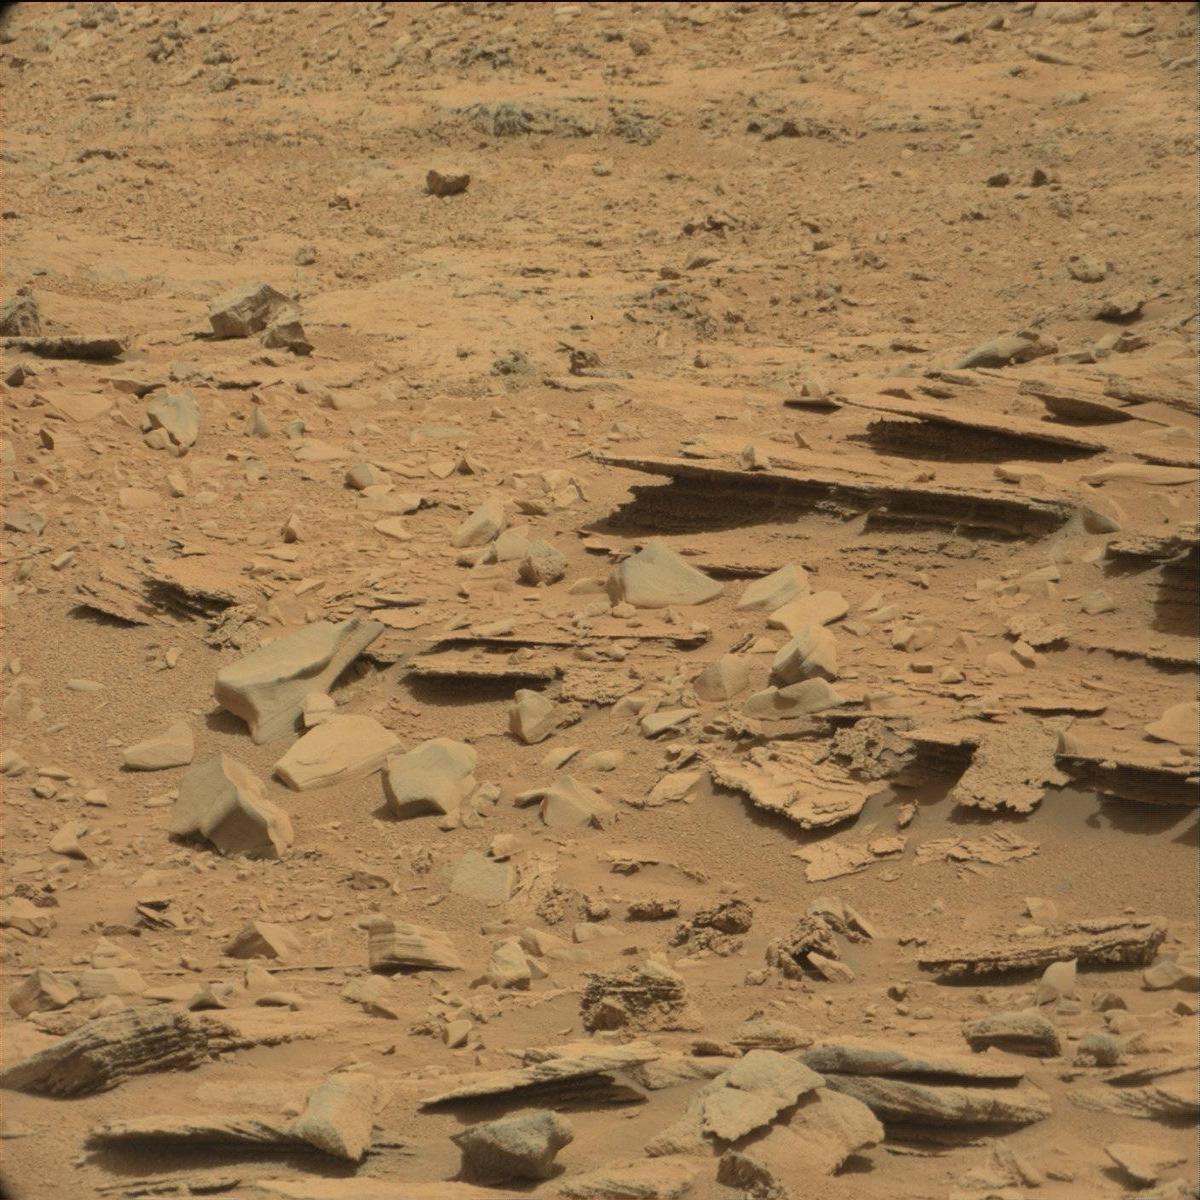
Terrain classes present: Bedrock, Rock, Sand / Soil